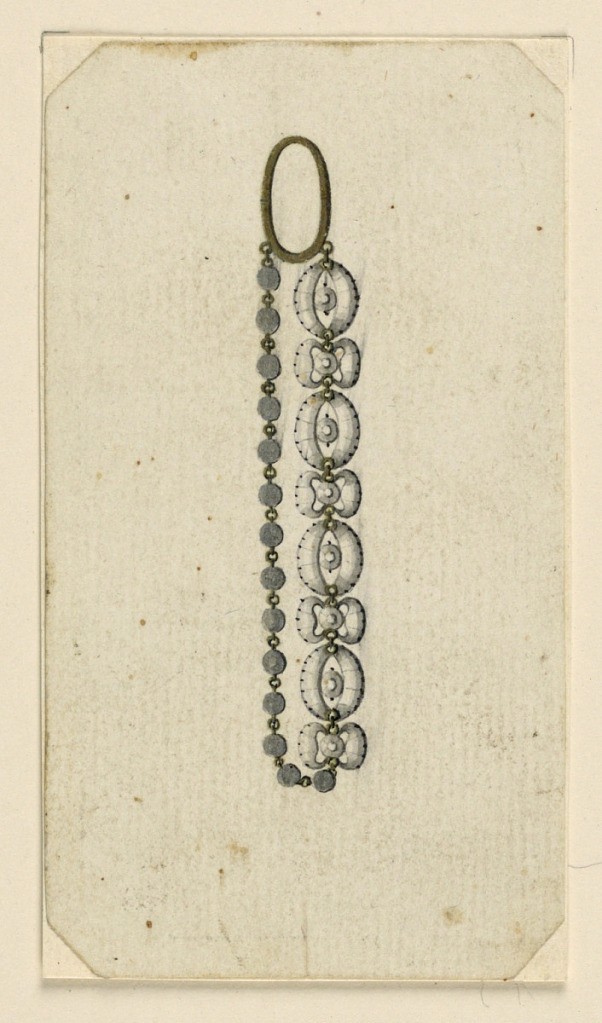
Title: Design for an Earring
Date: ca. 1800
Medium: Pen and black ink, brush and gray watercolor, gold on paper
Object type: Drawing
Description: Jewelry design for an earring. The same scheme as 1938-88-787, the frontal half consisting of alternating ovals with a disk in the center and oblongs, equally filled, the rear half being a chain of disks or pearls. Bevelled corners.